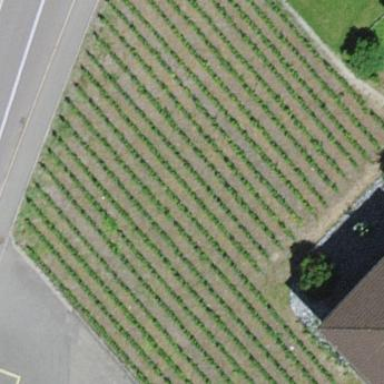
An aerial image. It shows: Beautiful vineyard in the countryside.